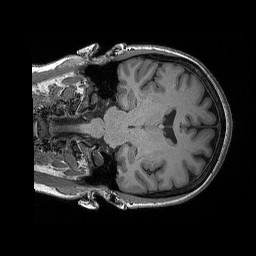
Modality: T1w
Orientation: coronal
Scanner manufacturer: siemens
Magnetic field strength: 3 T
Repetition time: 2.3 s
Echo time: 0.00298 s